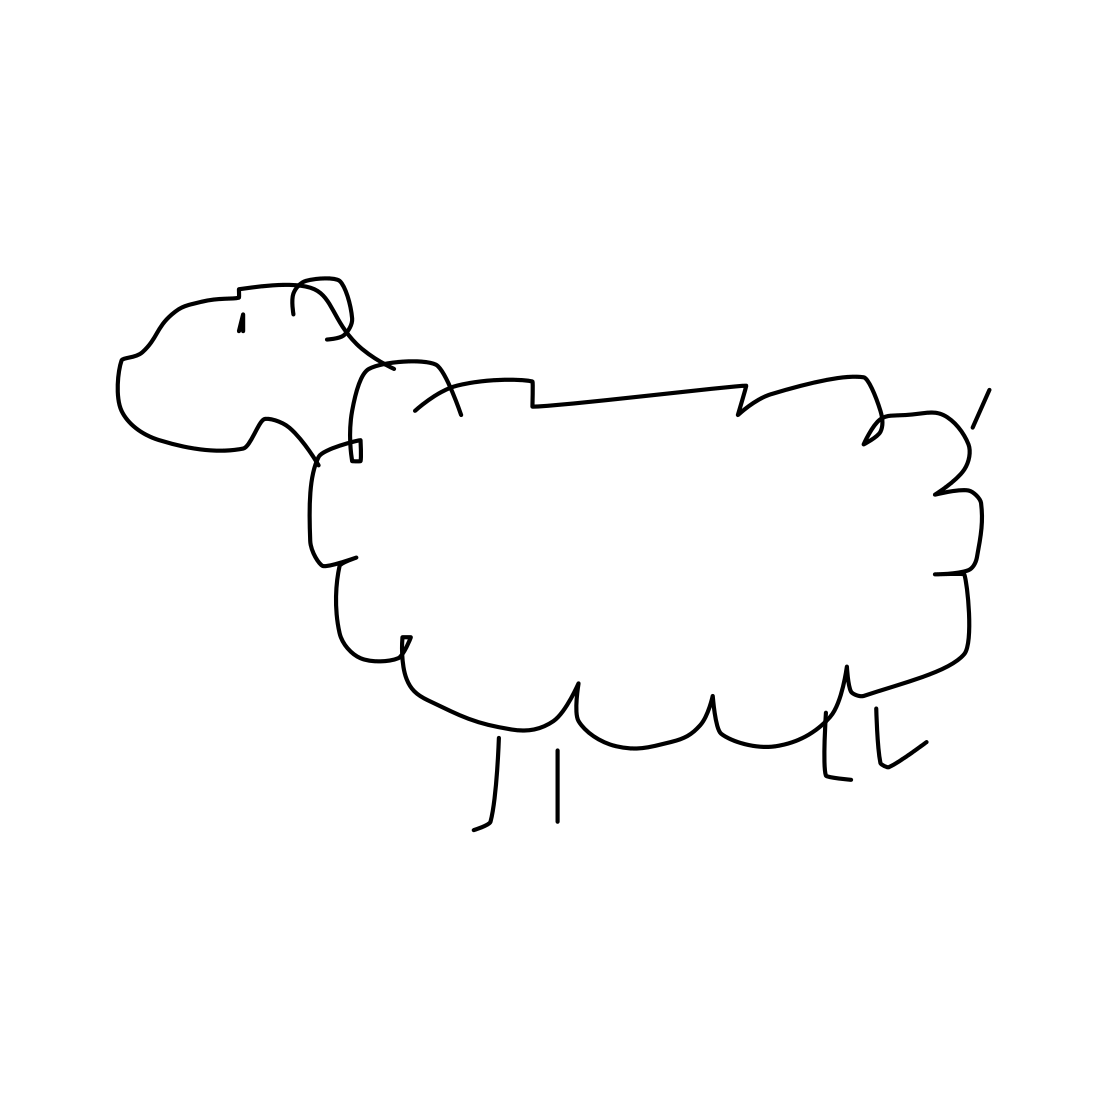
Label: sheep